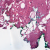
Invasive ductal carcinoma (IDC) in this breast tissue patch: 0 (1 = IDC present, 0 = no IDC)